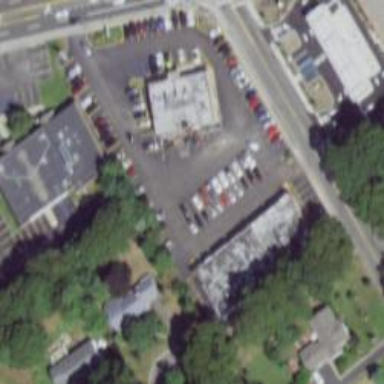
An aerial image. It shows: Post office.